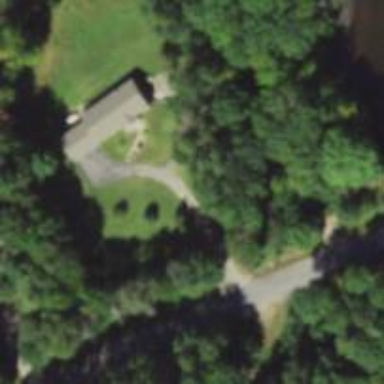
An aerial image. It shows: Driveway leading to service road.